Interaction volume radius: 5 \u00c5
Interaction volume height: 20 \u00c5
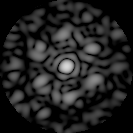
Disorder parameter: 0.7057